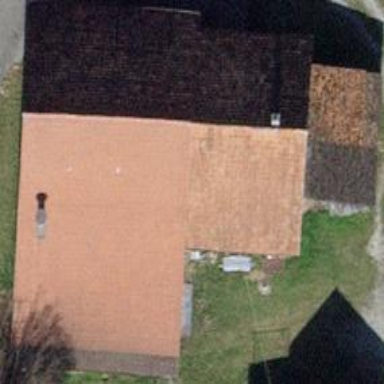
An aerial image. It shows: Gabled roof farm building.